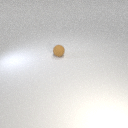
small brown rubber sphere